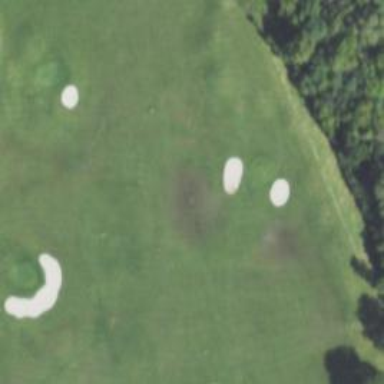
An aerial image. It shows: Golf driving range on grass land.